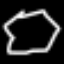
Label: octagon